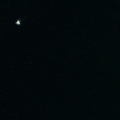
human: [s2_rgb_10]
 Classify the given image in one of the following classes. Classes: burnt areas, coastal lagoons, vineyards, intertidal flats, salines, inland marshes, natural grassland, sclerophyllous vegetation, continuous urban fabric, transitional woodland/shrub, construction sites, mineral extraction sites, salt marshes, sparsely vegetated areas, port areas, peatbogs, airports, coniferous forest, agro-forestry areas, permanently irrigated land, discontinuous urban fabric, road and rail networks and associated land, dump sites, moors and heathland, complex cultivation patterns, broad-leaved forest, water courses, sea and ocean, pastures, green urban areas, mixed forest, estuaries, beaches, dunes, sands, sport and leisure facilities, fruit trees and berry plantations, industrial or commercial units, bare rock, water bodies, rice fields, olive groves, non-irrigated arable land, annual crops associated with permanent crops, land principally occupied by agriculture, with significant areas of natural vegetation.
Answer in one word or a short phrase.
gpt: sea and ocean